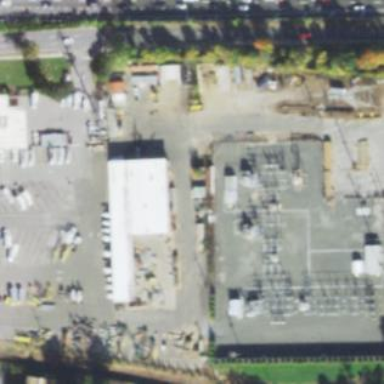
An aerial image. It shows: Power substation.